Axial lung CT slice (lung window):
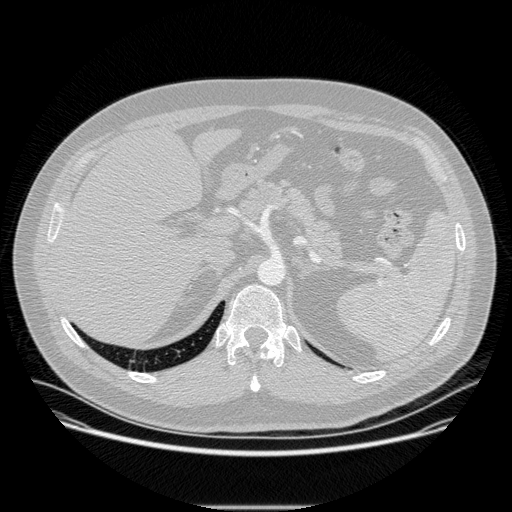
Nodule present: no